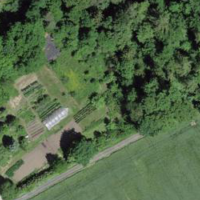
EUNIS habitat code: 52
Species observed at this site:
Leonurus cardiaca